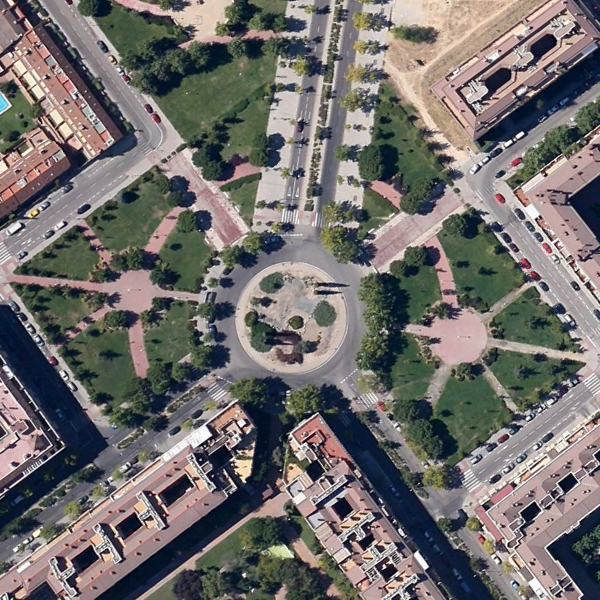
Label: Square